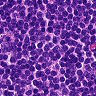
Metastatic tissue present: no